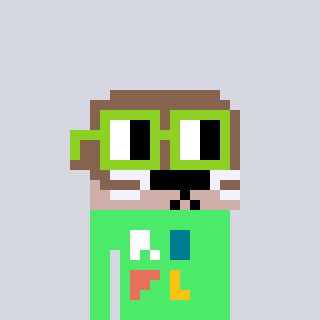
a pixel art character with square light green glasses, a otter-shaped head and a teal-colored body on a cool background